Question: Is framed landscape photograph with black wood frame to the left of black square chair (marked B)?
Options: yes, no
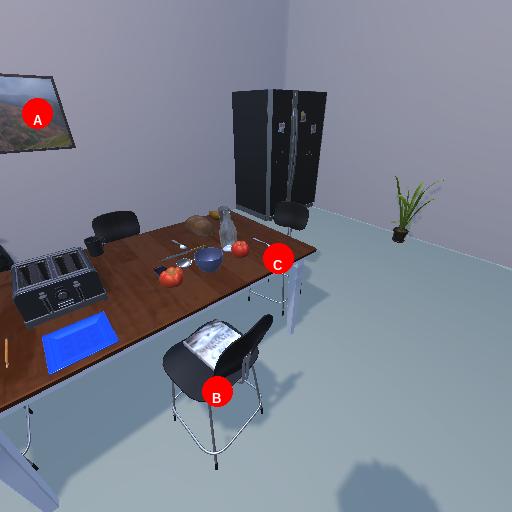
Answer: yes